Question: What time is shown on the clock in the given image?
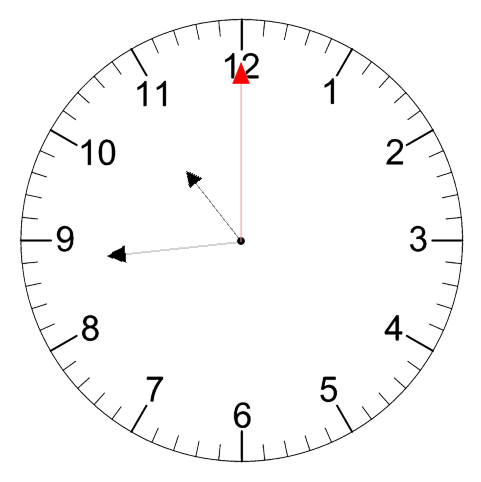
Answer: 10:44:00